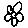
Label: flower